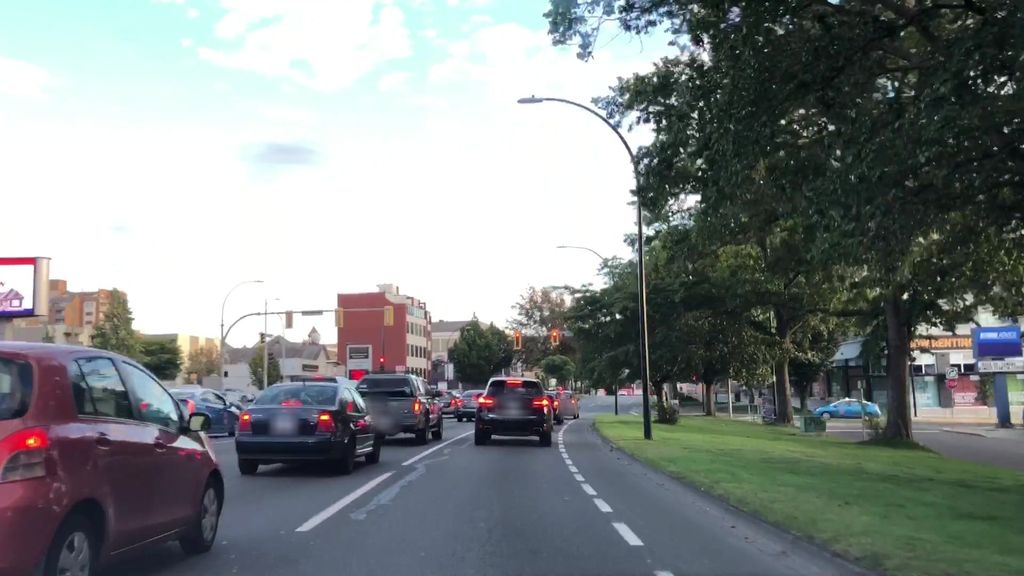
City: victoria